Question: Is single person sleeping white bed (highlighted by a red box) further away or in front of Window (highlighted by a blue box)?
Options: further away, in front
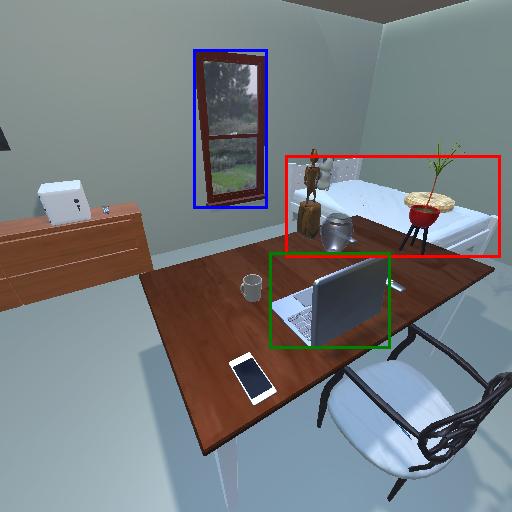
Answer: further away